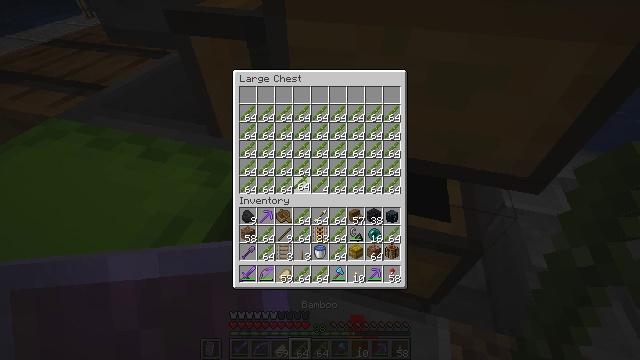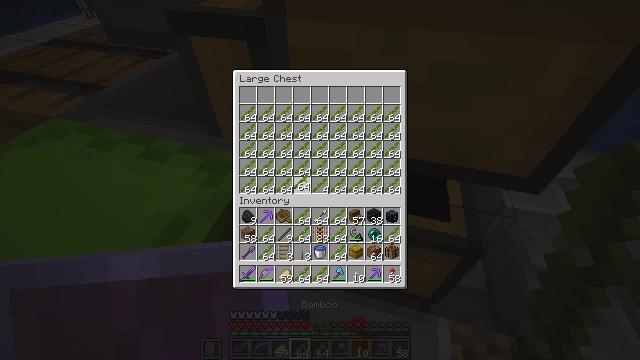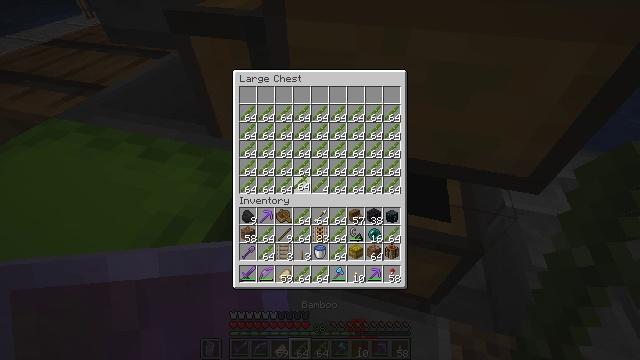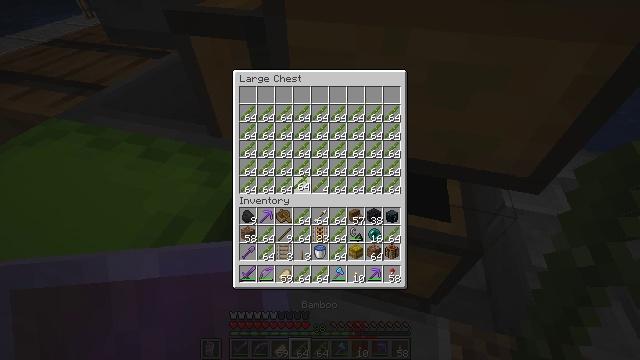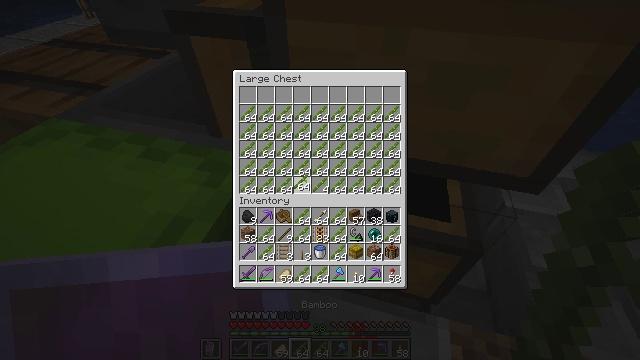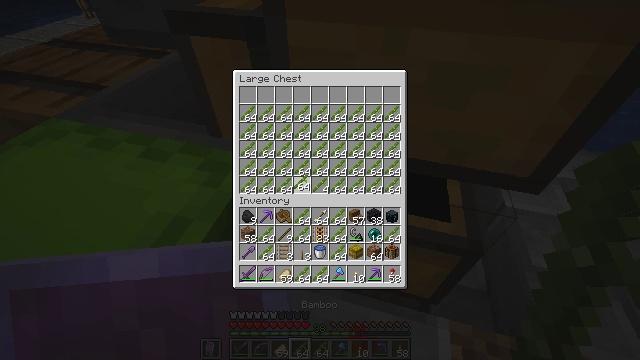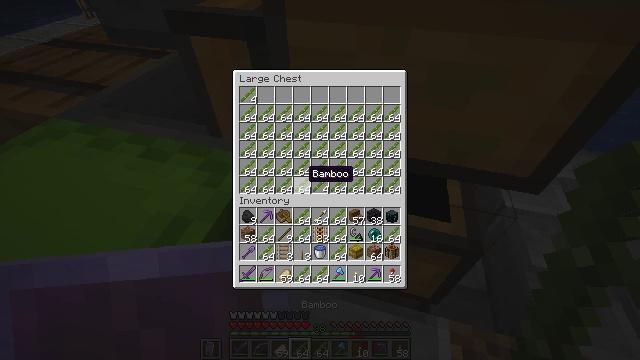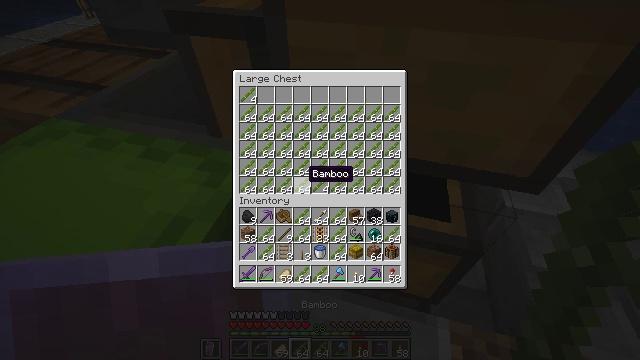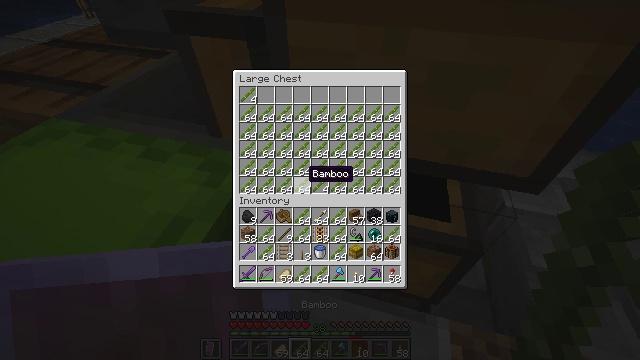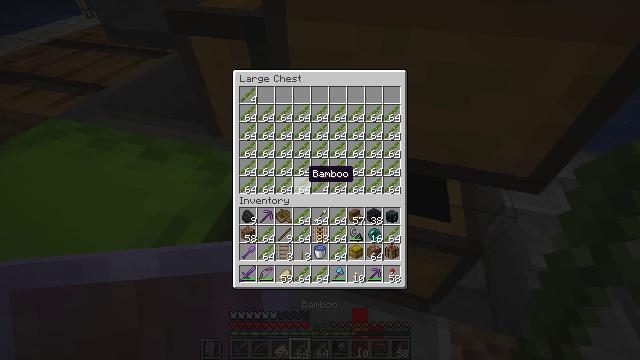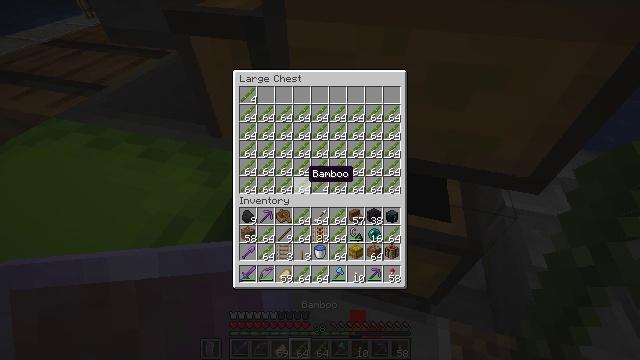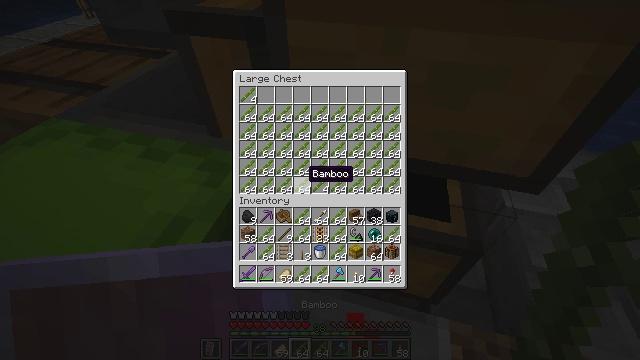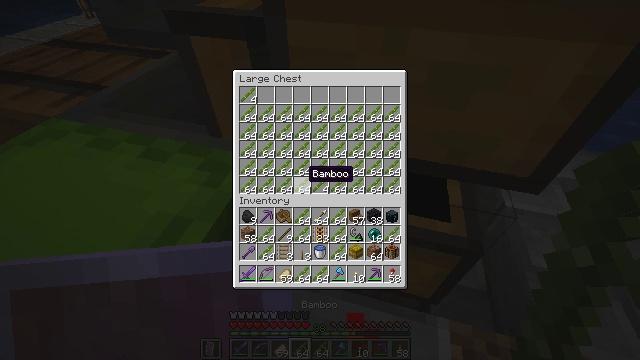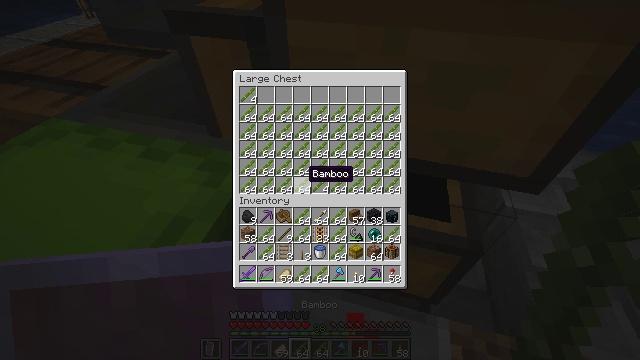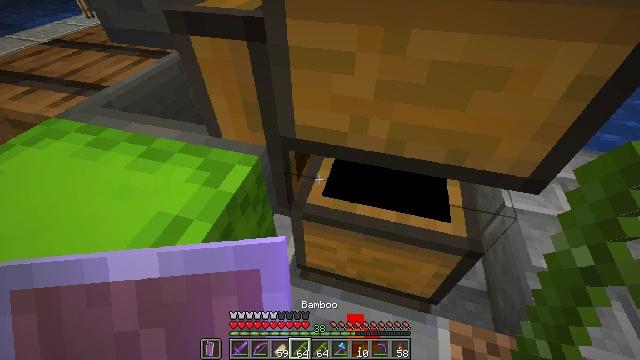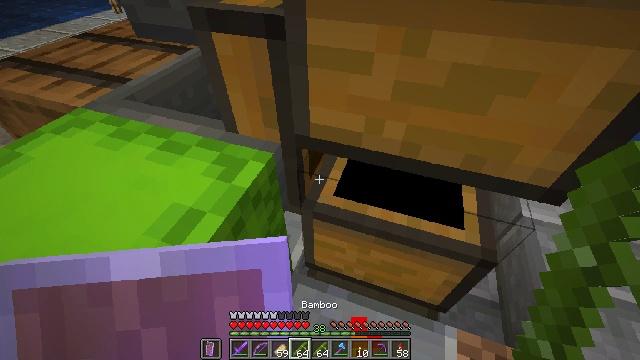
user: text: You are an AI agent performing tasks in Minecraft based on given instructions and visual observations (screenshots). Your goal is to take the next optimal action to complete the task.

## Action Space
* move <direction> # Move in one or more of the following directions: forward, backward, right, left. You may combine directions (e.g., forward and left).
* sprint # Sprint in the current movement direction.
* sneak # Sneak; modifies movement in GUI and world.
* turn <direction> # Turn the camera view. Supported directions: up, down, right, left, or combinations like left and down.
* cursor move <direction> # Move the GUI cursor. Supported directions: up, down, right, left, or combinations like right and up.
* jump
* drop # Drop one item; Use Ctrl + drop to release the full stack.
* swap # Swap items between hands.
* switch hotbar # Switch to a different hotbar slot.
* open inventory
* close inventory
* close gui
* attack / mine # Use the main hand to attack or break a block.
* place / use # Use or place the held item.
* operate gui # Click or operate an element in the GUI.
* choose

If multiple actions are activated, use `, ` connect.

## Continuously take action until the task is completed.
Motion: motion action
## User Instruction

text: Mine the lime shulker box to pick it up.
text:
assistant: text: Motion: sneak
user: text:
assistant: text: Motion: no_op
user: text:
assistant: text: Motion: no_op
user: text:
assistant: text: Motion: attack / mine
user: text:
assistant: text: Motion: attack / mine
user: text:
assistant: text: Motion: no_op
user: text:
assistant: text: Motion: no_op
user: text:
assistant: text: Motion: no_op
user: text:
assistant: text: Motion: no_op
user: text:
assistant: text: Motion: no_op
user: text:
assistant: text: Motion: no_op
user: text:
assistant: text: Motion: no_op
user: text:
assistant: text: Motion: no_op
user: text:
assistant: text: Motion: no_op
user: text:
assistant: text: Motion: turn left
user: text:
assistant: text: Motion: turn left
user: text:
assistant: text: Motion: turn left
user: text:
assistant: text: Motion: turn left and down
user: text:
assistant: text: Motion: turn left and down
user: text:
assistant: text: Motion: turn left
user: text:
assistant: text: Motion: no_op
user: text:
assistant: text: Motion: no_op
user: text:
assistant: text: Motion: use / place
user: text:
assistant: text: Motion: use / place
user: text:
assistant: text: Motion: use / place
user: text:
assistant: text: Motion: no_op
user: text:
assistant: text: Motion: no_op
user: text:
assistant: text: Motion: no_op
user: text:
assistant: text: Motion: no_op
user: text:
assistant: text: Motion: no_op